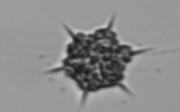
Label: Dictyocha